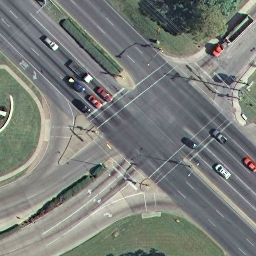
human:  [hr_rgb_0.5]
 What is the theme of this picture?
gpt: intersection

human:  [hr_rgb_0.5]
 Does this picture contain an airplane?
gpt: no

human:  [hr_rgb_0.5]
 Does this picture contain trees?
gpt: yes

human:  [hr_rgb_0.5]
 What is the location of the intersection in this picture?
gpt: center

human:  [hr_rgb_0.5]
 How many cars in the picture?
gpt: eleven